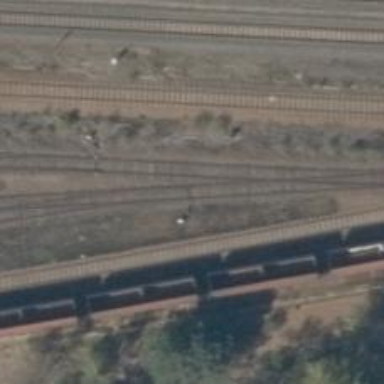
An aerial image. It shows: Railway switch.